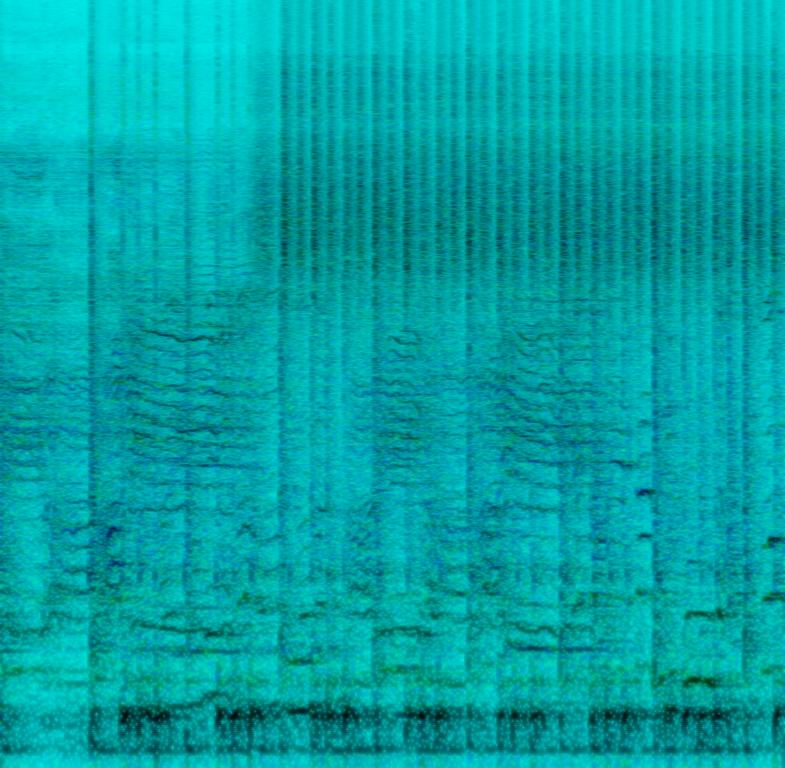
This is an African folk music piece. There are two female vocalists and a male vocalist singing in a tribal style. The rhythm is played by one of the singers with a shekere in her hand. The atmosphere is vibrant. This piece could be playing in the soundtrack of an adventure movie that takes place in Africa.